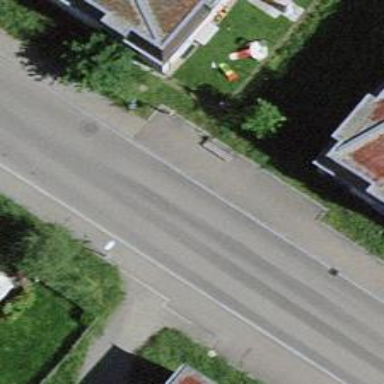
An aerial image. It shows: Bus stop with platform for public transport.